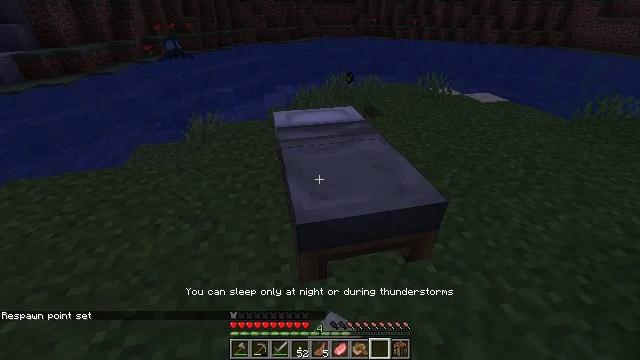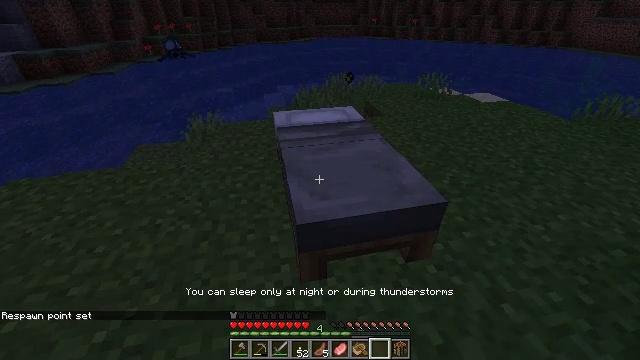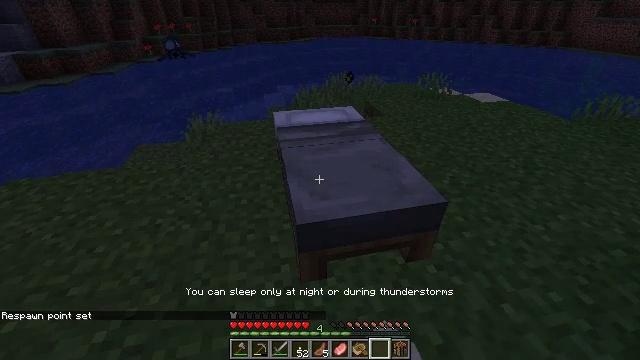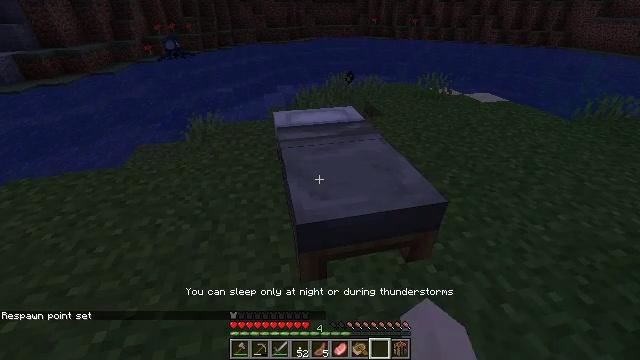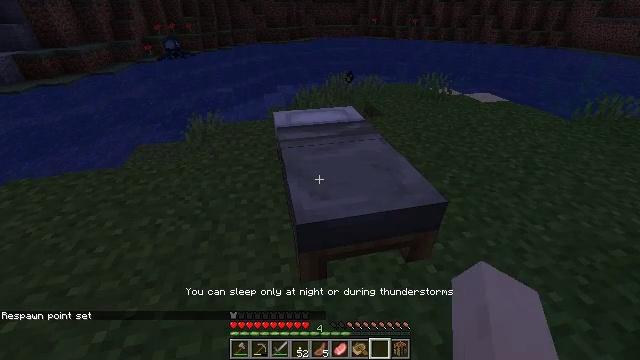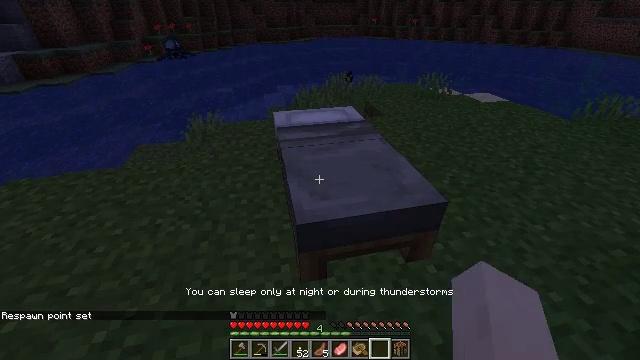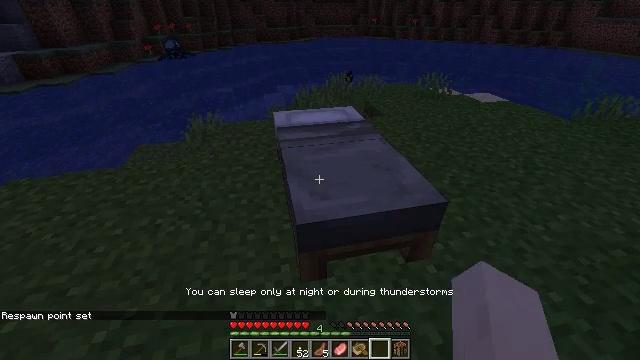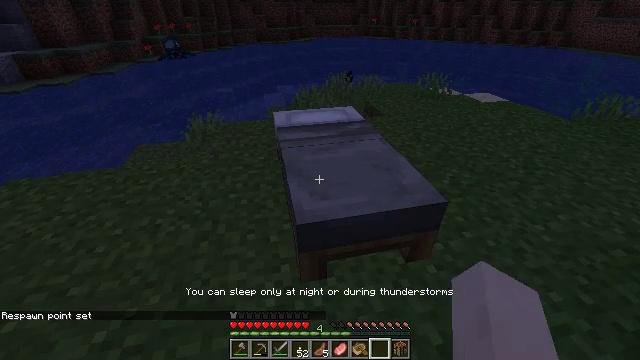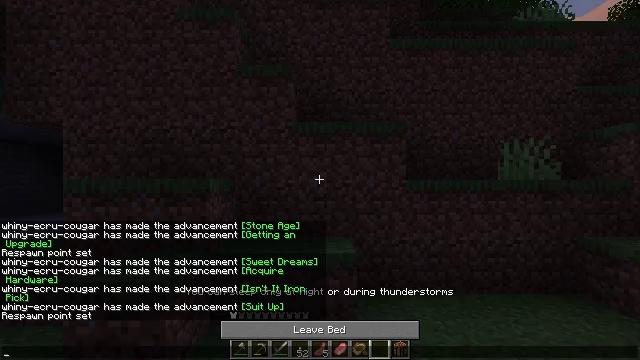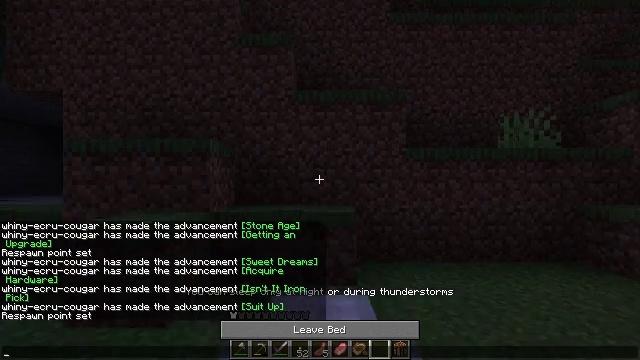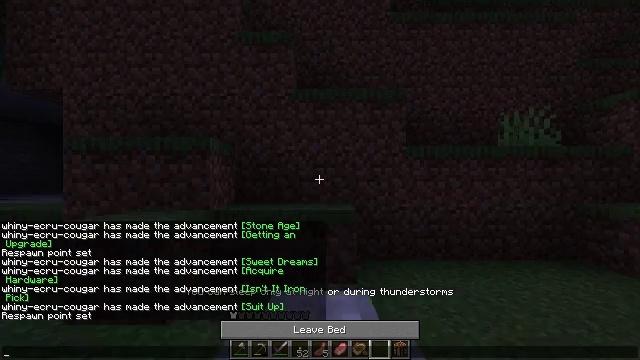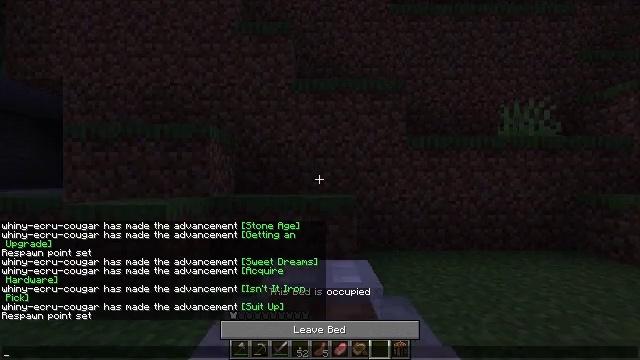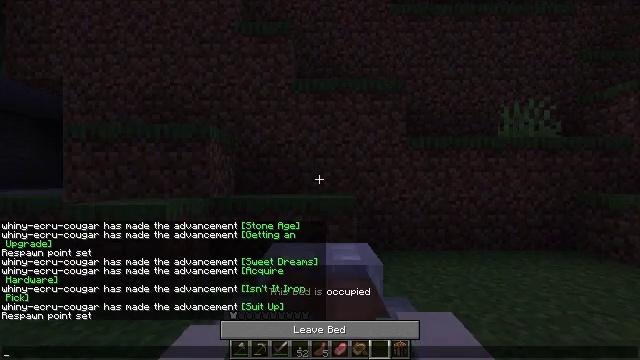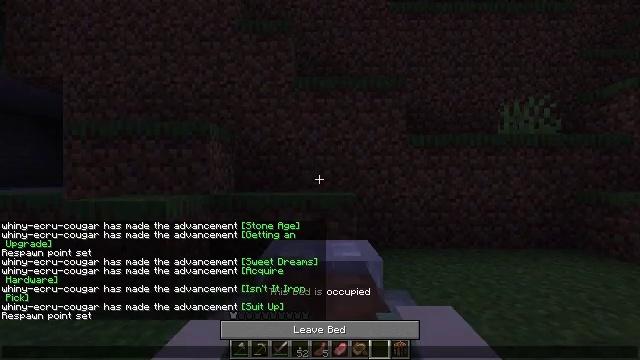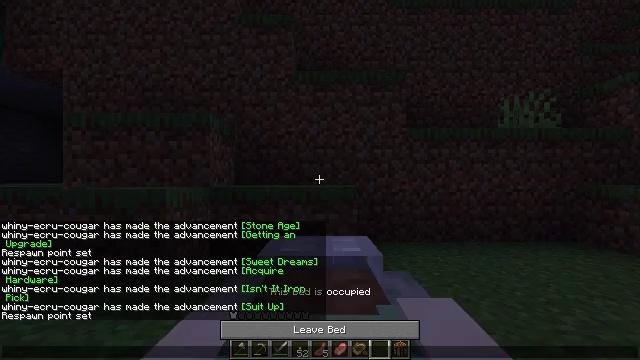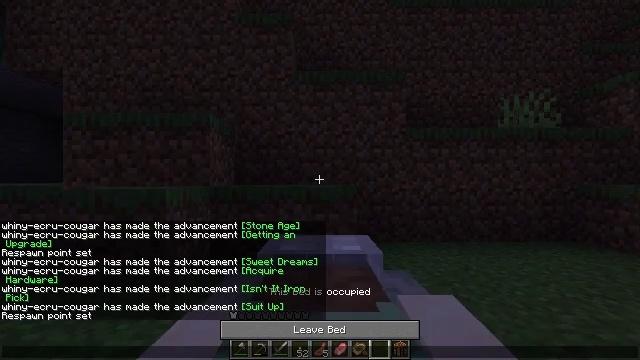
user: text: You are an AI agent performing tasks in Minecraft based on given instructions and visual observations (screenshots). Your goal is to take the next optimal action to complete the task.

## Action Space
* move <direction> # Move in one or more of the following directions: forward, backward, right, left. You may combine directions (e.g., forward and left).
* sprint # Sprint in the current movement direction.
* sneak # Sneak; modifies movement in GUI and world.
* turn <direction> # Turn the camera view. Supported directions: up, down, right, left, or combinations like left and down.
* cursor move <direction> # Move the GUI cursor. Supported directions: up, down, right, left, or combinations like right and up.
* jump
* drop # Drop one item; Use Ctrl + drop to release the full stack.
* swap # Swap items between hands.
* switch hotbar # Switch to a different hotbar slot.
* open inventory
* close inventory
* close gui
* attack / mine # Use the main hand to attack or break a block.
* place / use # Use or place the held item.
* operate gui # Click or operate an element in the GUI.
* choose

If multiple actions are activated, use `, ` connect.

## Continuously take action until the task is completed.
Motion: motion action
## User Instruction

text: Mine the light gray bed.
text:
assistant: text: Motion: use / place
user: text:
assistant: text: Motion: use / place
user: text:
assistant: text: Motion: use / place
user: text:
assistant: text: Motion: use / place
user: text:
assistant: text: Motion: no_op
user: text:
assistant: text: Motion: use / place
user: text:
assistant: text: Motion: use / place
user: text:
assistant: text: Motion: use / place
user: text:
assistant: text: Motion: choose, open gui
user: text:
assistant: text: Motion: no_op
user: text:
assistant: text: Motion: choose
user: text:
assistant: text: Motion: choose
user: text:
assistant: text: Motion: choose
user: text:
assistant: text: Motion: choose
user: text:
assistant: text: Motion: no_op
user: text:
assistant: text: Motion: no_op
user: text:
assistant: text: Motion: no_op
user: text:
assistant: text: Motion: no_op
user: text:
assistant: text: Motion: no_op
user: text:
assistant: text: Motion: no_op
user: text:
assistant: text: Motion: no_op
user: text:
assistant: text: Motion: no_op
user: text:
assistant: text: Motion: no_op
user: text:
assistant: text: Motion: no_op
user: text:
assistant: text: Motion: no_op
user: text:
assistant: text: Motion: no_op
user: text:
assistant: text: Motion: no_op
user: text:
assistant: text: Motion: no_op
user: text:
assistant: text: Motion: no_op
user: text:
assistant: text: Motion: no_op